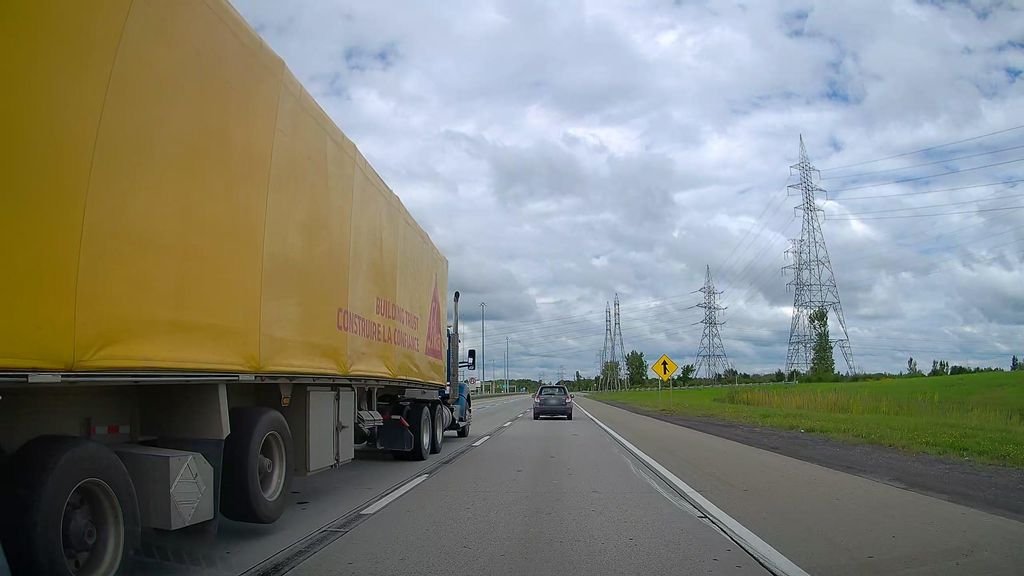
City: montreal